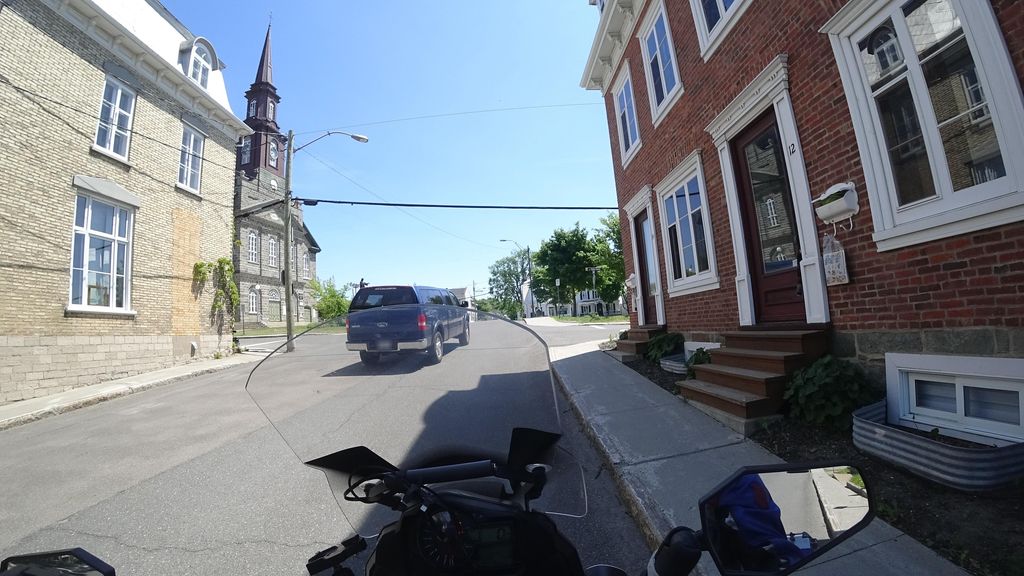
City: quebec_city